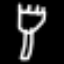
Label: fork